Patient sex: M
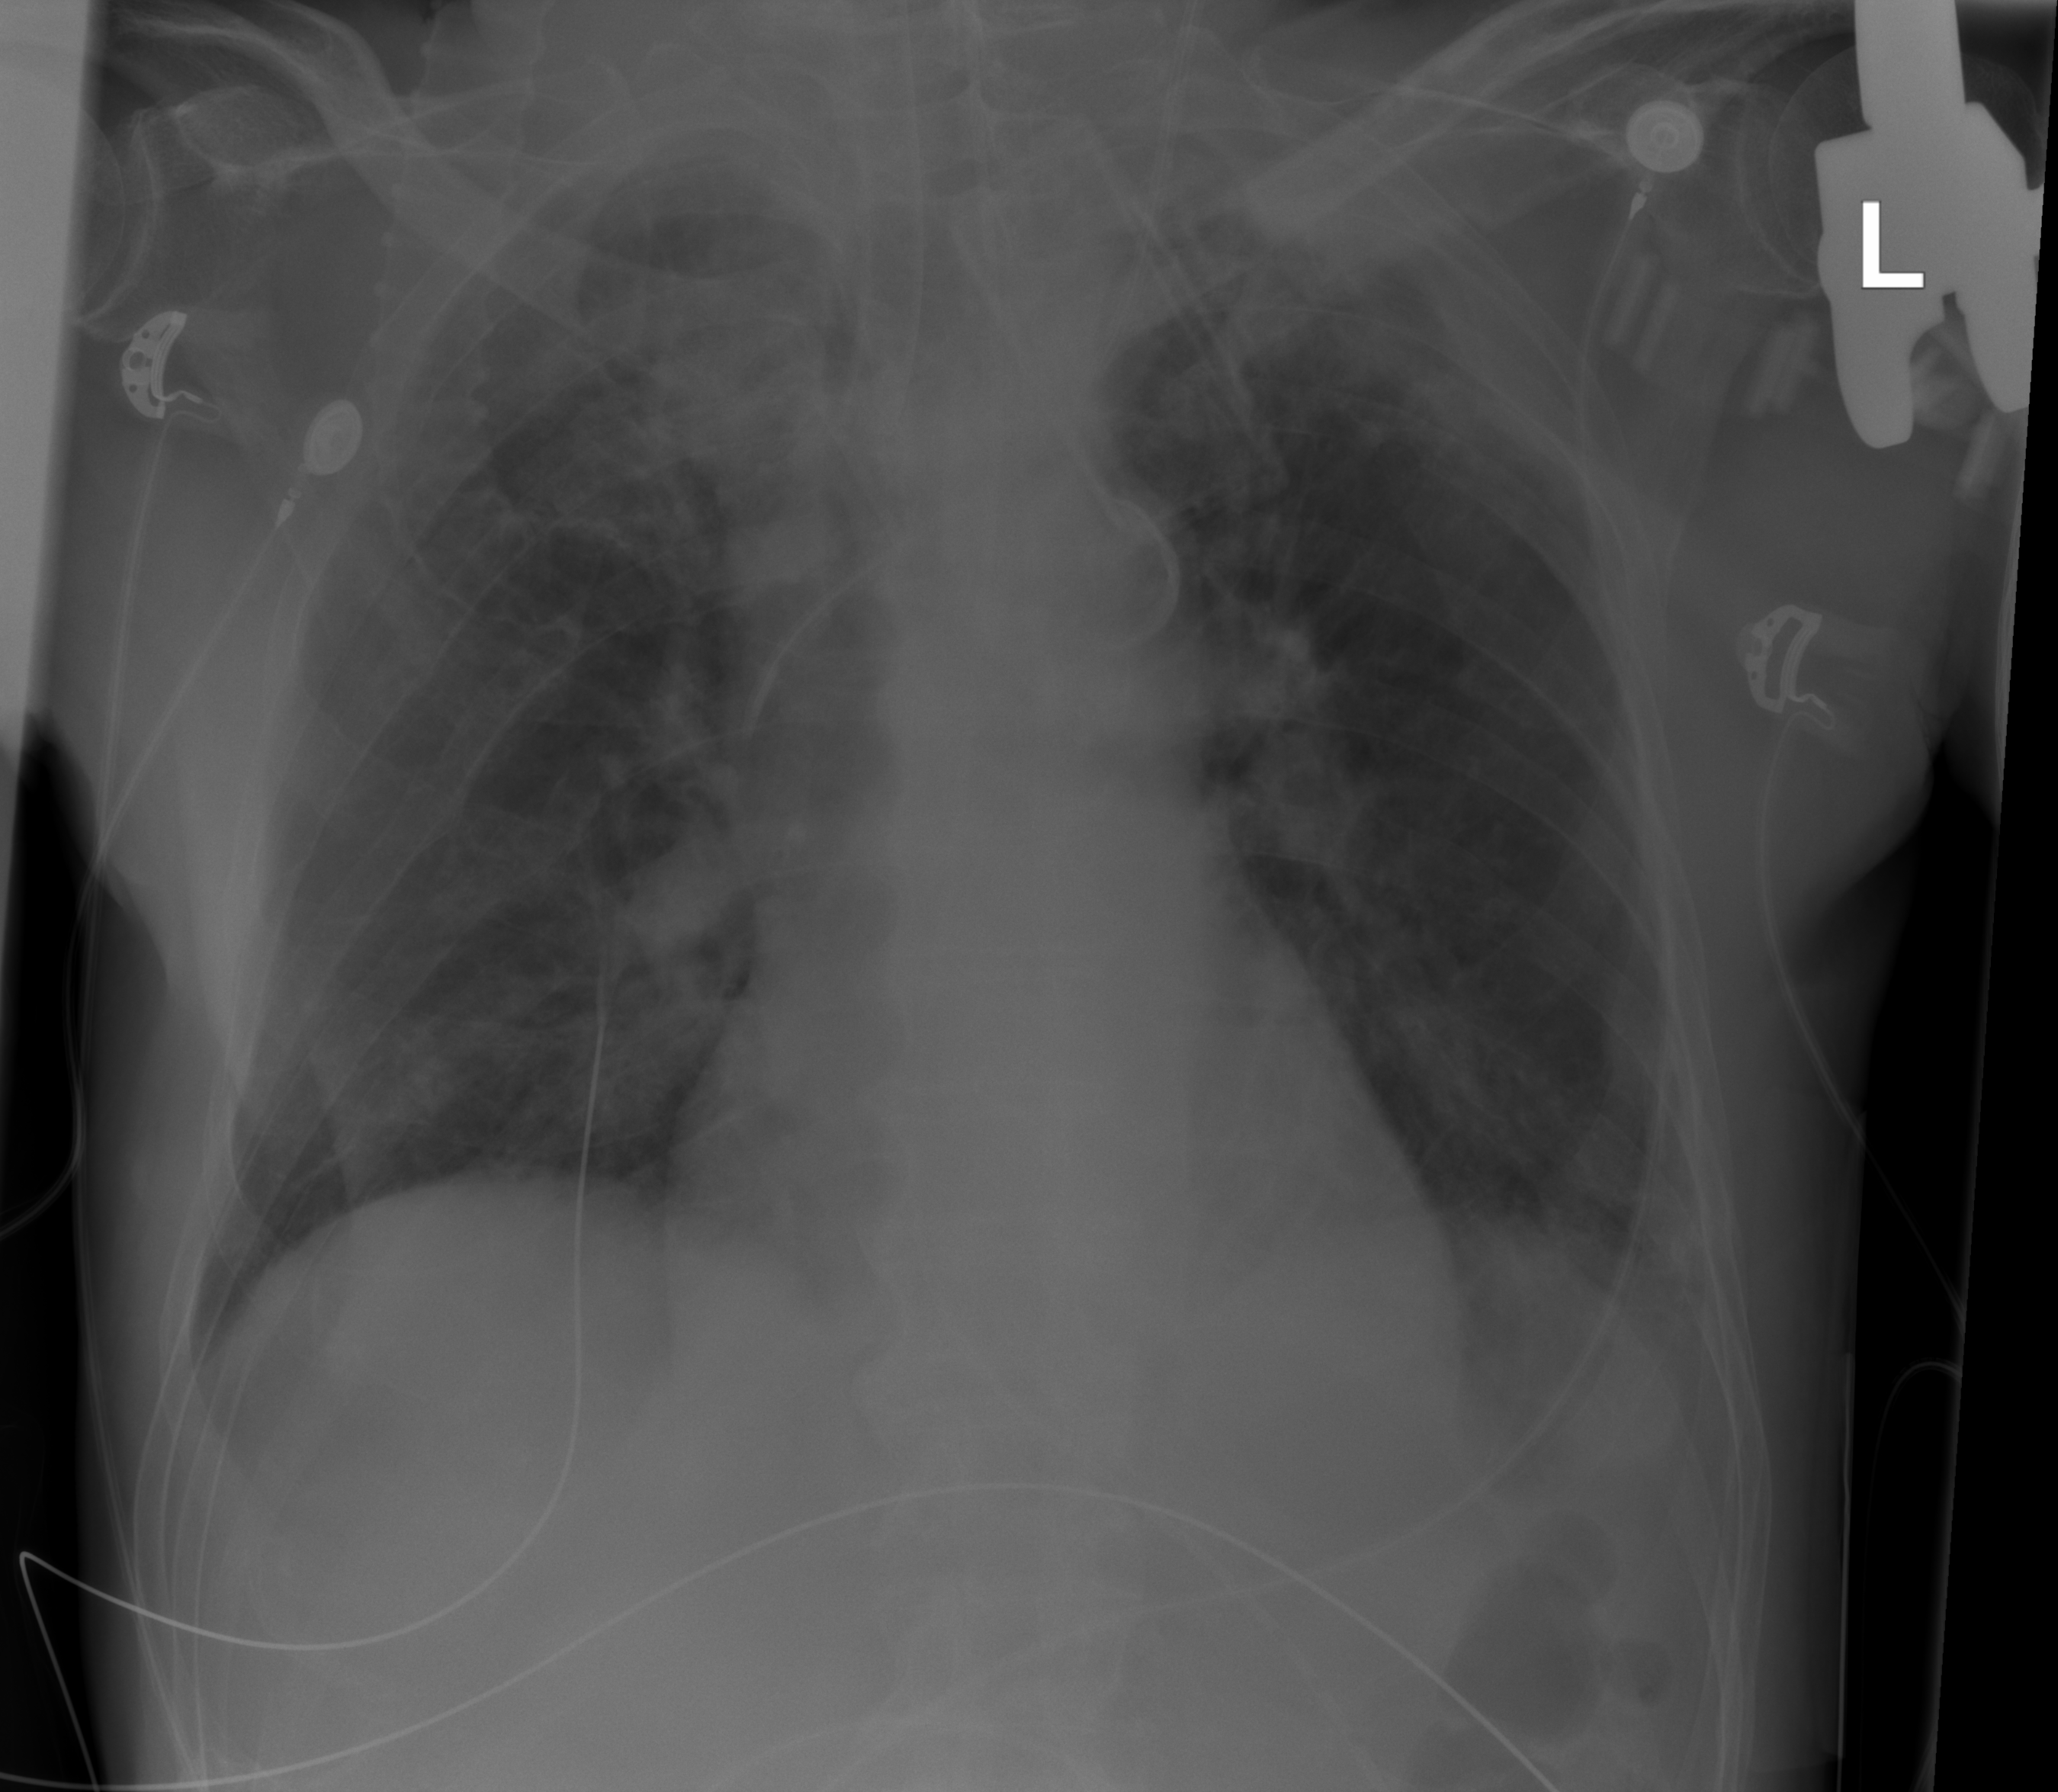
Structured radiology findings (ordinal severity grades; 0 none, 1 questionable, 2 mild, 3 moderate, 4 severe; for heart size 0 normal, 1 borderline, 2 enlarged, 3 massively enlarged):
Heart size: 0
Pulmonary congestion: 2
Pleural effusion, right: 0
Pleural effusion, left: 1
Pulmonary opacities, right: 2
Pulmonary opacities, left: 0
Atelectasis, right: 0
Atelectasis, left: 0